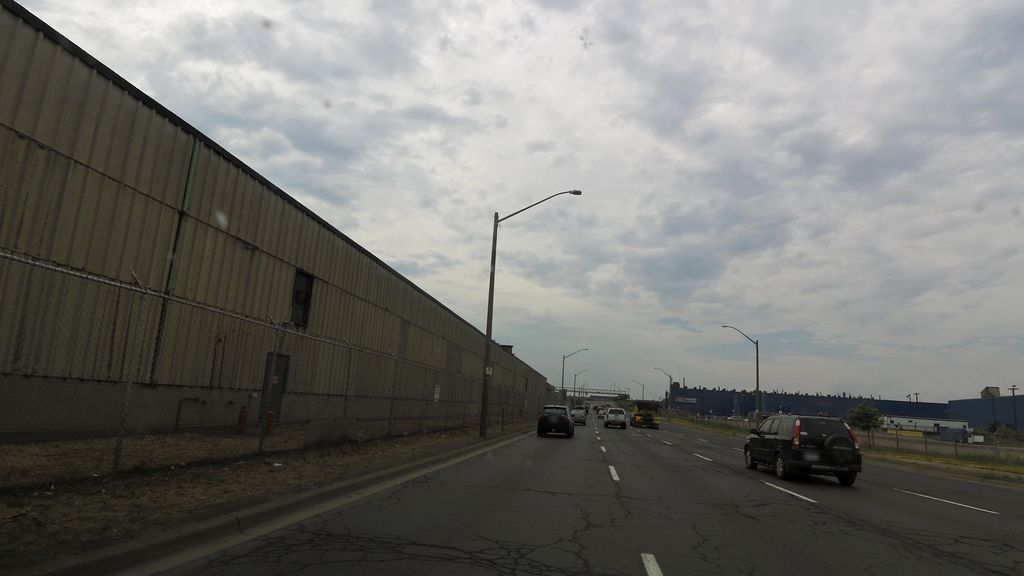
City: hamilton